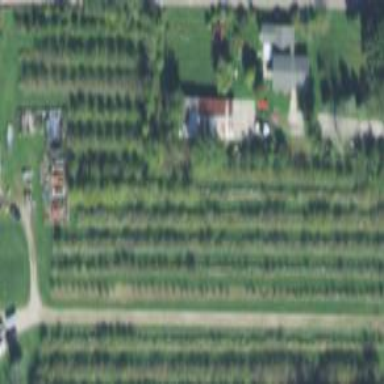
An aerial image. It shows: Orchard.